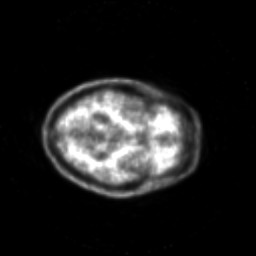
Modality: PET
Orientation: axial
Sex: female
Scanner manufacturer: siemens